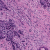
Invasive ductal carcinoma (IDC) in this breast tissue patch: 1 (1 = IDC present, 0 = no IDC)